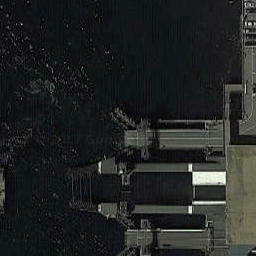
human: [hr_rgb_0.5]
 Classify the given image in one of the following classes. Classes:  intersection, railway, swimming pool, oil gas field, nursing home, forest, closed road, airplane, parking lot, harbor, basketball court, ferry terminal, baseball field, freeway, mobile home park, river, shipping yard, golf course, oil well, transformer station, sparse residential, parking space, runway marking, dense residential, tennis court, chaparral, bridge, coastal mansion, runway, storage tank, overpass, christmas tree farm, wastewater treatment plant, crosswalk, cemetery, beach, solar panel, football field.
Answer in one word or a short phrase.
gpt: ferry terminal